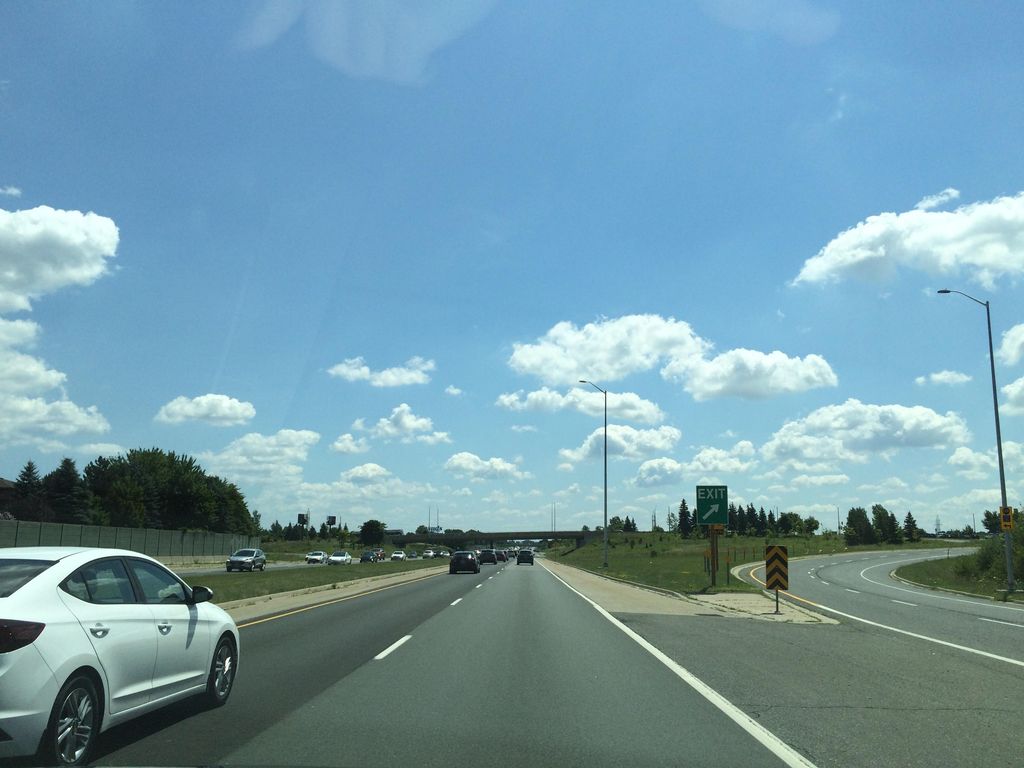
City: hamilton